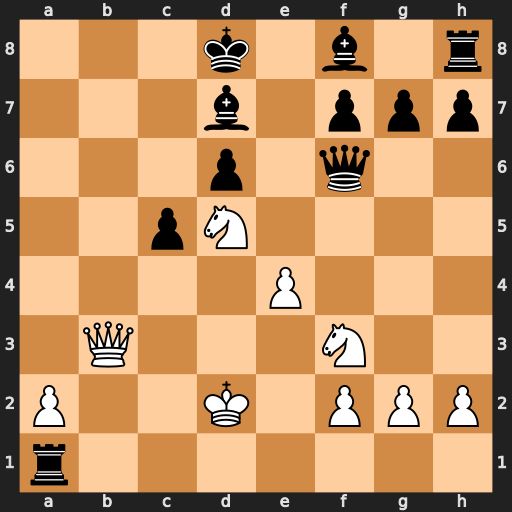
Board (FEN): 3k1b1r/3b1ppp/3p1q2/2pN4/4P3/1Q3N2/P2K1PPP/r7
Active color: w
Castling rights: -
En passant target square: -
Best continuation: Qb8+ Bc8 Qc7+ Ke8 Nxf6+ gxf6 Qxc8+